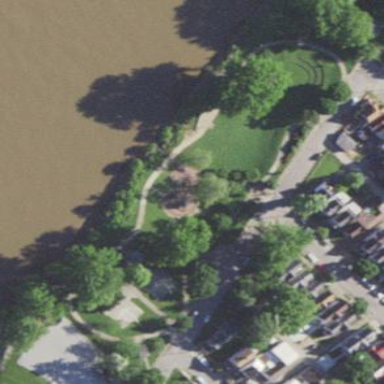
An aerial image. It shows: Lovely park for leisure and relaxation.